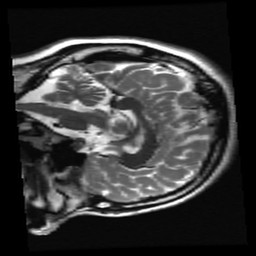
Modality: T2w
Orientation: sagittal
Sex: female
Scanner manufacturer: ge
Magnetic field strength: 3 T
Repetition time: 5 s
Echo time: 0.1012 s